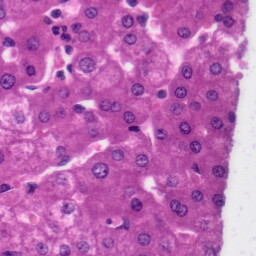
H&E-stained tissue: Liver